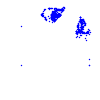
Particle: electron